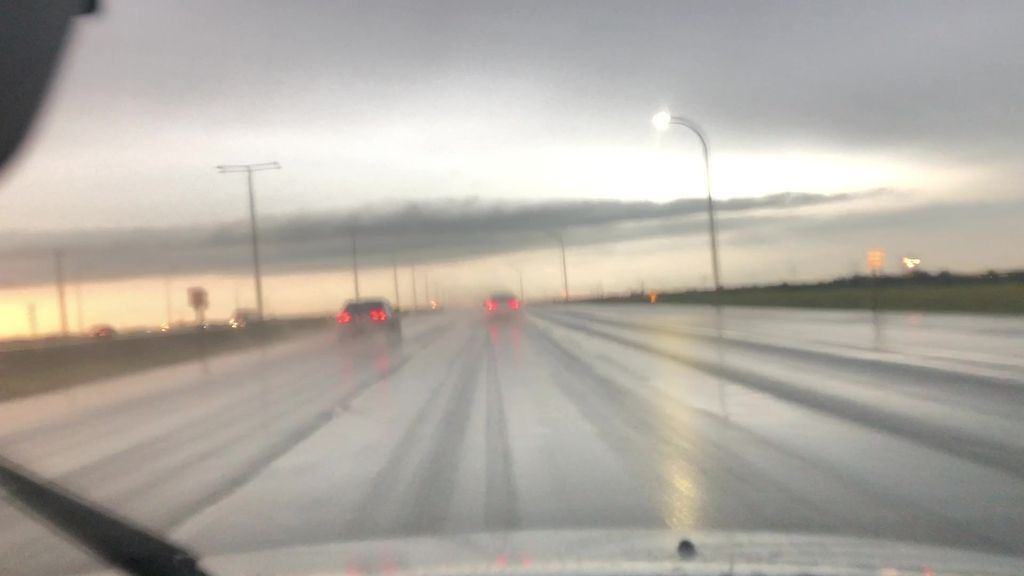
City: edmonton